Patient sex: M
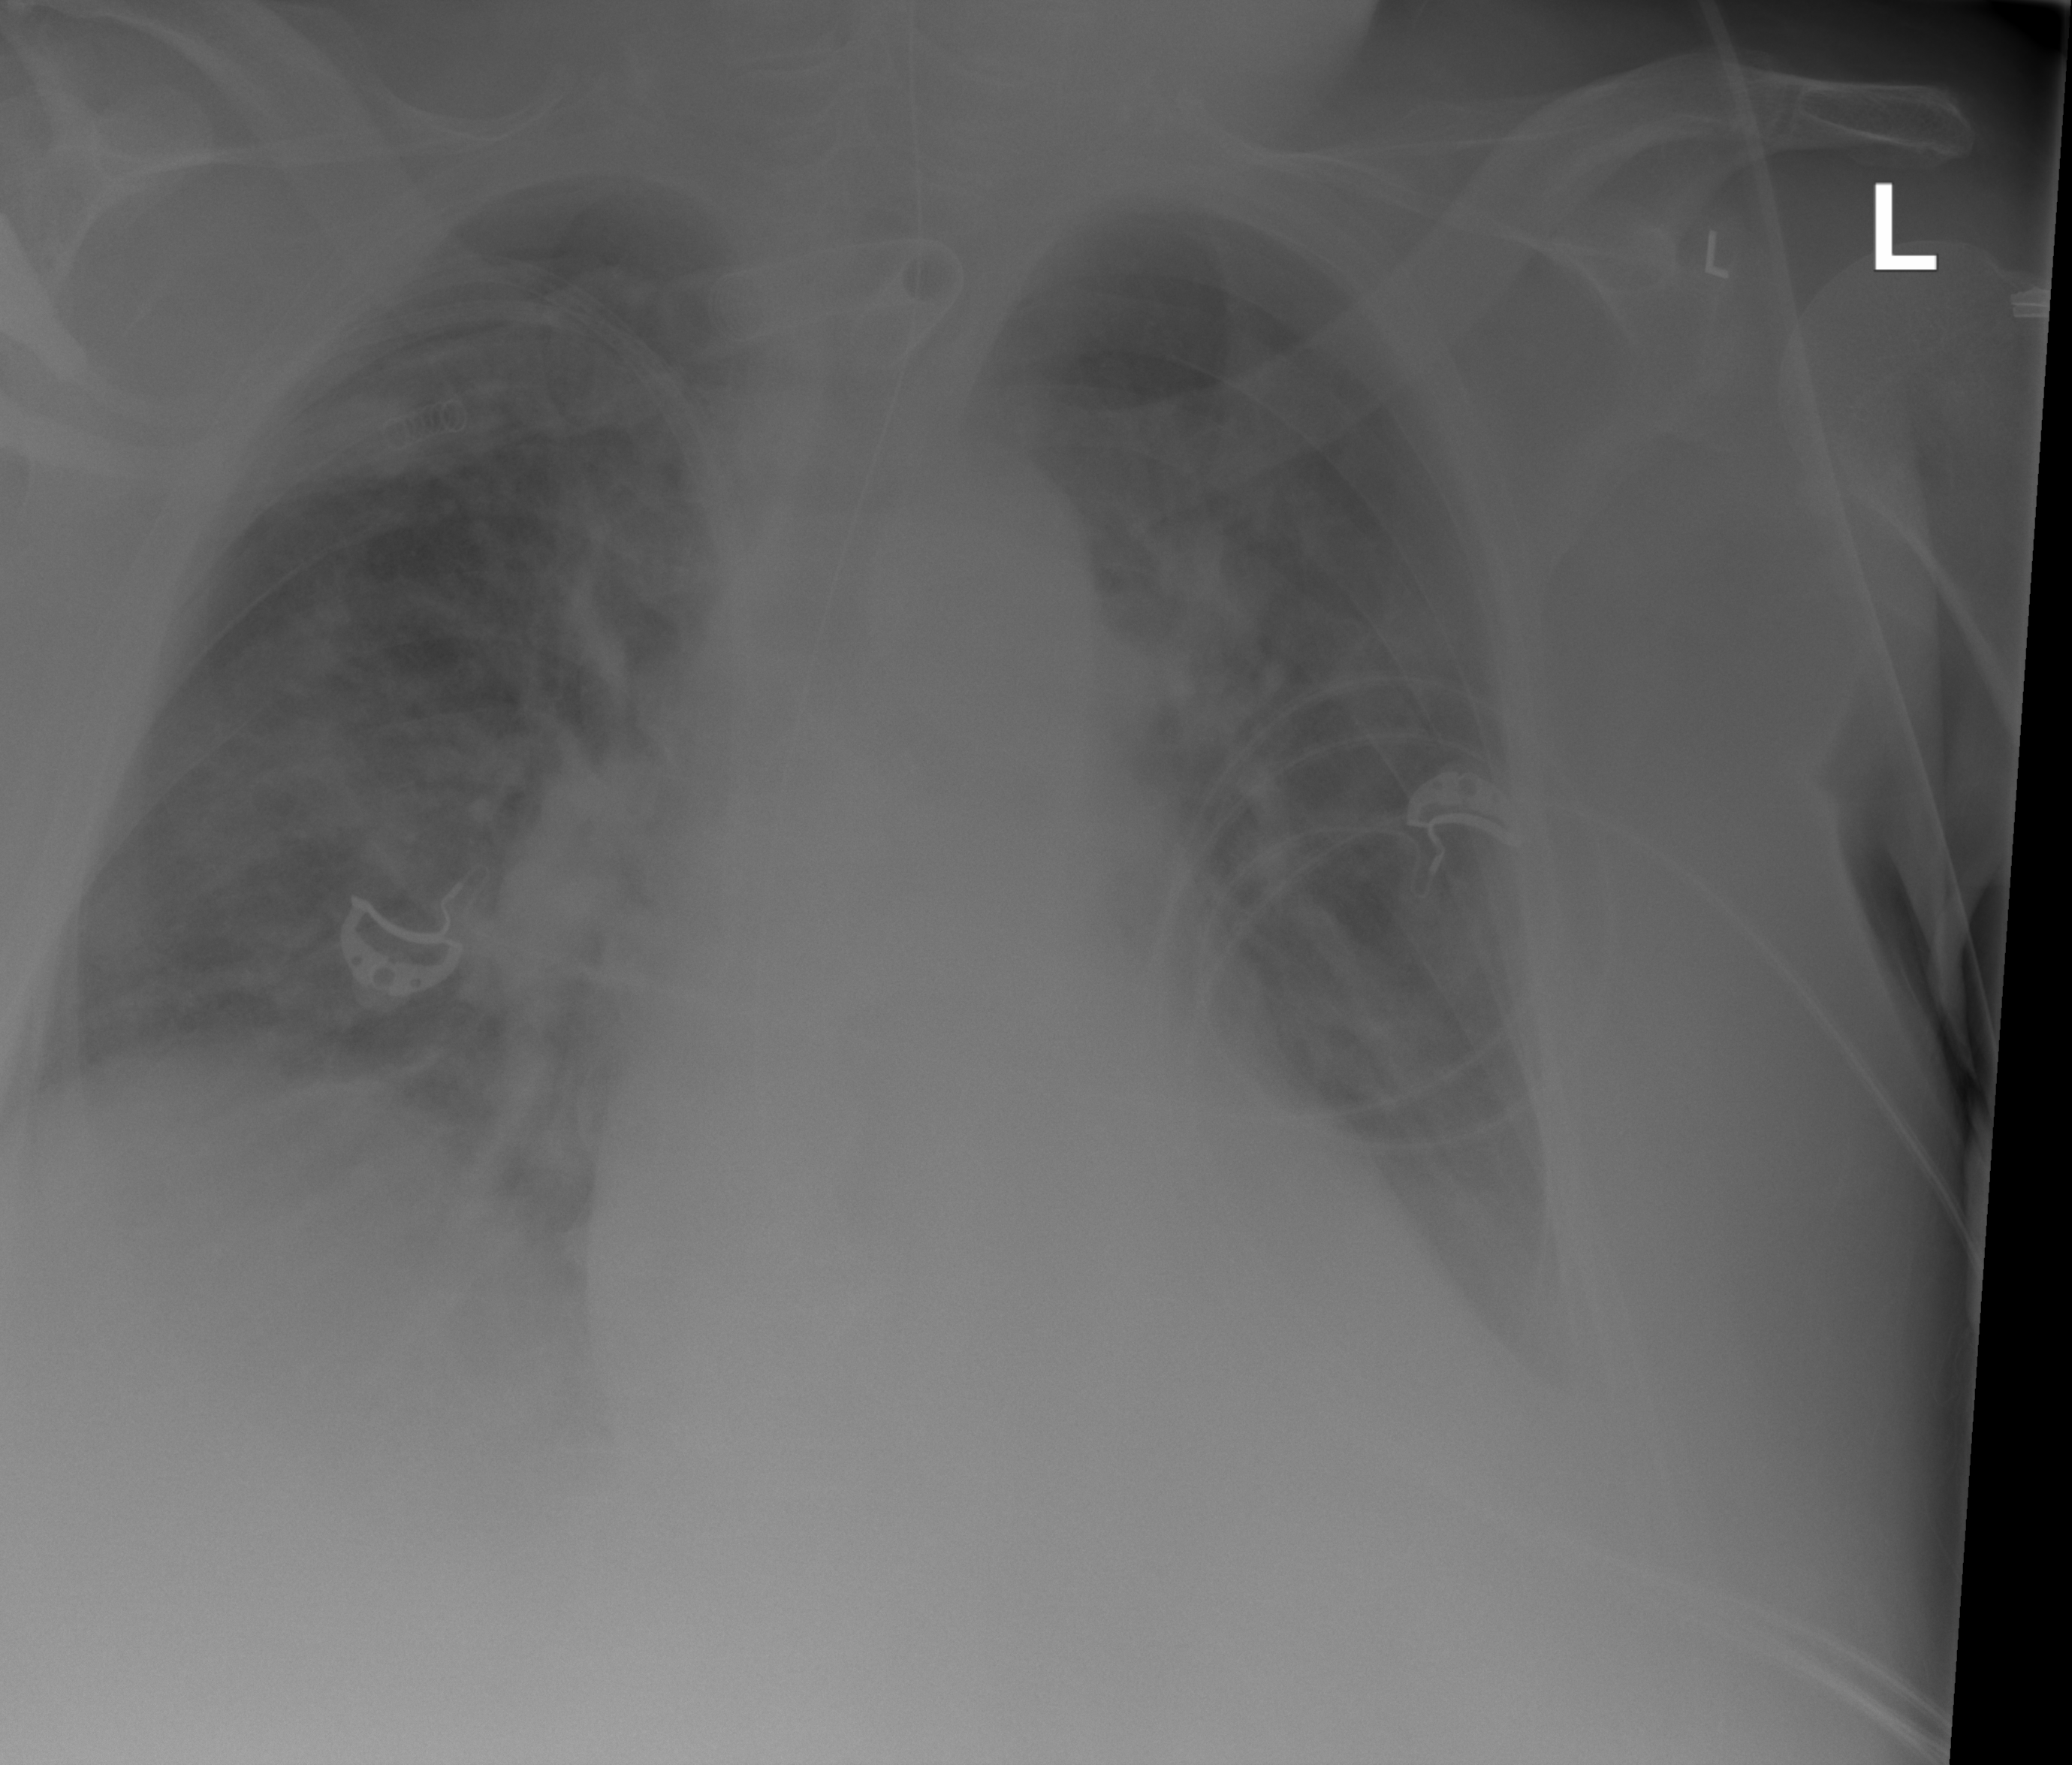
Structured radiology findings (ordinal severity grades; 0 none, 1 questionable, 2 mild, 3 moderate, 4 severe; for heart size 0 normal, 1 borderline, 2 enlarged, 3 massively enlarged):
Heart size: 2
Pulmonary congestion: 3
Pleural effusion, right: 2
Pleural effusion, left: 2
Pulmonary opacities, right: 2
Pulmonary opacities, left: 2
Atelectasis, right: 2
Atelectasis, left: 2